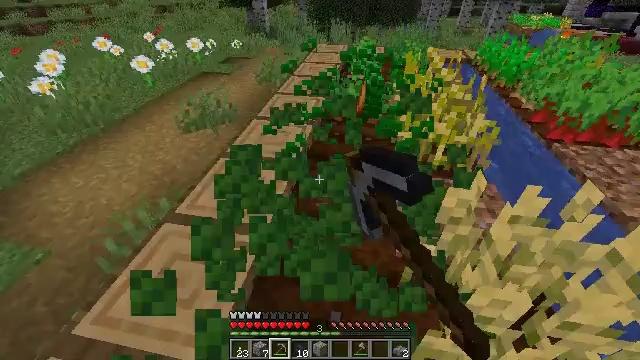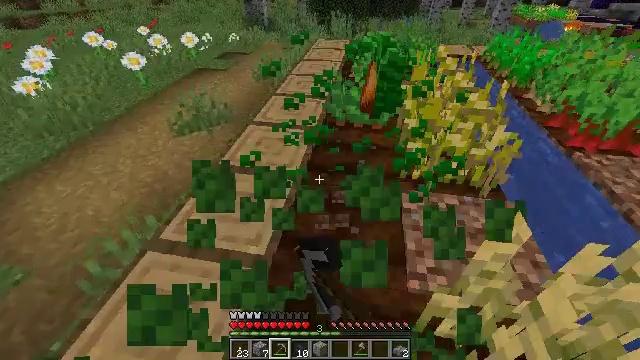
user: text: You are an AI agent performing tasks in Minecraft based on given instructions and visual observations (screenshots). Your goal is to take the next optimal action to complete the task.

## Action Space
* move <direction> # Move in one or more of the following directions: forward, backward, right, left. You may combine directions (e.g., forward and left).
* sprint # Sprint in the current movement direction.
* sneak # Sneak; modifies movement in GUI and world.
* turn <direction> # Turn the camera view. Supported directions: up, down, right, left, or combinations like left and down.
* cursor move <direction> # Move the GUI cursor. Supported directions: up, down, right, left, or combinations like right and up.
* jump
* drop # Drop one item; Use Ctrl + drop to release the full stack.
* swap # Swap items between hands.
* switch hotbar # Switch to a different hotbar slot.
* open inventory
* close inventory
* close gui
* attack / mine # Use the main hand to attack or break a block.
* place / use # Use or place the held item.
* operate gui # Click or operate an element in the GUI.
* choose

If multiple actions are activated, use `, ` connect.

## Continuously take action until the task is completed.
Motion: motion action
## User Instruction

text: Collect wheat crops.
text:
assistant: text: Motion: move forward, turn down, attack / mine
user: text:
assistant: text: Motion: attack / mine